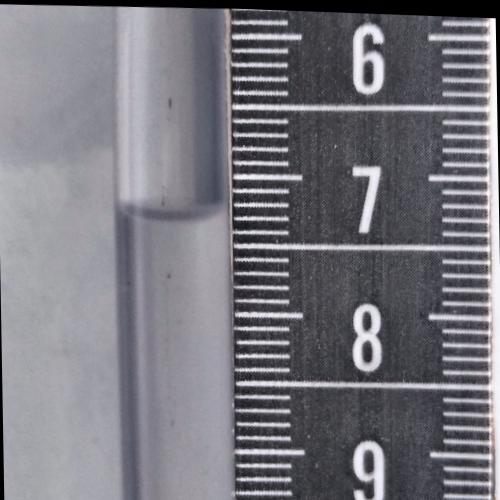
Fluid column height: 7.3 cm